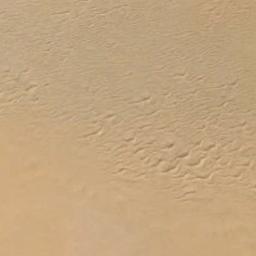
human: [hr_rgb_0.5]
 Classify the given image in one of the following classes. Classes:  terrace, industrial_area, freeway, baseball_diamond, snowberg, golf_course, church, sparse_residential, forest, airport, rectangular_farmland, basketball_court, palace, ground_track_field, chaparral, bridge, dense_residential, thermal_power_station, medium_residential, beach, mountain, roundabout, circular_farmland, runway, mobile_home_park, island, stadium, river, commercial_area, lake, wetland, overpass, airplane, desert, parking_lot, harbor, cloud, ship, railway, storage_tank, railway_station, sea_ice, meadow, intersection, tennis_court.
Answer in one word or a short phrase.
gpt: desert